Question: I'm working on some Xamarin examples of my own and to get a better understanding of making iOS apps and C# coding (I have more experience with Android programming).
I have a View where I'm displaying a Collection View and two Buttons, by pressing either I make a HTTP request to Imgur and retrieve different set of images. These images I want to display in the Collection View.
I make the requests with the following method in my Controller:
'''
public void makeRequest(string url){
var request = (HttpWebRequest)WebRequest.Create(url);
request.Headers.Add ("Authorization", "Client-ID " + clientId);
request.Method = "GET";
Task<WebResponse> task = Task.Factory.FromAsync (
request.BeginGetResponse,
asyncResult => request.EndGetResponse (asyncResult),
(object)null);
task.ContinueWith (t => ReadStreamFromResponse (t.Result));
}
'''
To parse the JSON response I use this method (I'm only interested in images, not albums):
'''
private void ReadStreamFromResponse(WebResponse response){
using (Stream responseStream = response.GetResponseStream ()) {
using (StreamReader sr = new StreamReader (responseStream)) {
string content = sr.ReadToEnd ();
var json = JsonObject.Parse (content);
var array = json ["data"];
foreach (JsonObject o in array) {
string url = o ["link"];
bool isAlbum = o ["is_album"];
if (!isAlbum) {
url = url.Insert (url.Length - 4, "s");
AddElement (url);
}
}
}
}
}
}
'''
The method I use to try to add the Image to the Source is the following:
'''
public void AddElement(string url){
using (var imgUrl = new NSUrl (url)) {
using (var data = NSData.FromUrl (imgUrl)) {
photoSource.photos.Add (UIImage.LoadFromData (data));
InvokeOnMainThread (delegate {
PhotoCollection.ReloadData ();
});
}
}
}
'''
This is my Source class:
'''
class CollectionSource : UICollectionViewSource
{
public List<UIImage> photos;
public CollectionSource(){
photos = new List<UIImage> ();
}
public CollectionSource(List<UIImage> photos){
this.photos = photos;
}
public override UICollectionViewCell GetCell(UICollectionView collectionView, NSIndexPath indexPath){
var photoCell = (ImageCell)collectionView.DequeueReusableCell ((NSString) ImageCell.CELLID, indexPath);
var photo = photos [indexPath.Row];
photoCell.ImageView.Image = photo;
return photoCell;
}
public override int GetItemsCount(UICollectionView collectionView, int section){
return photos.Count;
}
public override int NumberOfSections(UICollectionView collectionView){
return 1;
}
public override void ItemHighlighted(UICollectionView collectionView, NSIndexPath indexPath){
var cell = collectionView.CellForItem (indexPath);
cell.ContentView.BackgroundColor = UIColor.Yellow;
}
public override void ItemUnhighlighted(UICollectionView collectionView, NSIndexPath indexPath){
var cell = collectionView.CellForItem (indexPath);
cell.ContentView.BackgroundColor = UIColor.White;
}
public override bool ShouldHighlightItem(UICollectionView collectionView, NSIndexPath indexPath){
return true;
}
public override bool ShouldShowMenu(UICollectionView collectionView, NSIndexPath indexPath){
return true;
}
public override bool CanPerformAction(UICollectionView collectionView, MonoTouch.ObjCRuntime.Selector action, NSIndexPath indexPath, NSObject sender){
return true;
}
public override void PerformAction(UICollectionView collectionView, MonoTouch.ObjCRuntime.Selector action, NSIndexPath indexPath, NSObject sender){
Console.WriteLine ("Perform action");
}
}
'''
I avoided the use of CollectionView controller because I don't like to leave multiple operations to one class only, I like to split my code in classes.
This is my cell class:
'''
public class ImageCell : UICollectionViewCell
{
public const string CELLID = "ImageCell";
[Export ("initWithFrame:")]
public ImageCell (System.Drawing.RectangleF frame) : base(frame){
this.Initialize ();
}
public UIImageView ImageView {
get;
set;
}
private void Initialize(){
// this.ImageView = new UIImageView (this.ContentView.Bounds);
this.ImageView = new UIImageView (UIImage.FromBundle("placeholder.png"));
this.ContentView.AddSubview (this.ImageView);
}
}
'''
Finally this is my View Controller class:
'''
partial class ViewController3 : UIViewController
{
public CollectionSource photoSource;
public ViewController3 (IntPtr handle) : base (handle)
{
}
public override void ViewDidLoad ()
{
base.ViewDidLoad ();
PhotoCollection.RegisterClassForCell (typeof(ImageCell), (NSString)ImageCell.CELLID);
photoSource = new CollectionSource ();
PhotoCollection.Source = photoSource;
makeRequest ();
}
// makeRequest, ReadStreamFromResponse and AddElement are located below this method, I won't place them again
}
'''
As you can see I based my code on the <URL> article found on Xamarin guides. I was successful in downloading remote images now but they're not properly displayed on the Collection View.
The images are downloaded but as they are downloaded they flash across the Collection View and the result end look like this:

For some reason not all of the cell render the image correctly, perhaps am I wrongly refreshing my CollectionView?
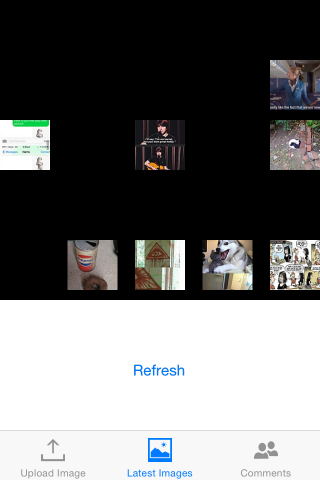
Answer: So I found a solution to my problem but I have no idea why did it make it work.
On my ImageCell class I added the following line of code to the Initialize method:
'''
private void Initialize(){
this.ImageView = new UIImageView ();
this.ImageView.AutoresizingMask = ~UIViewAutoresizing.None;
// if no image is assigned to the ImageView, then the cell won't be rendered correctly if later you add the image
// not familiar with iOS guidelines so I don't know if that is the real reason
this.ImageView = new UIImageView (UIImage.FromBundle("temp.png"));
this.ContentView.AddSubview (this.ImageView);
}
'''
With this the images are rendered correctly in the cells, still must improve the way I load this remote images but that's it, if you notice your cells aren't rendered correctly in place, then perhaps you should check if any component in your cell requires a placeholder to avoid leaving it empty.